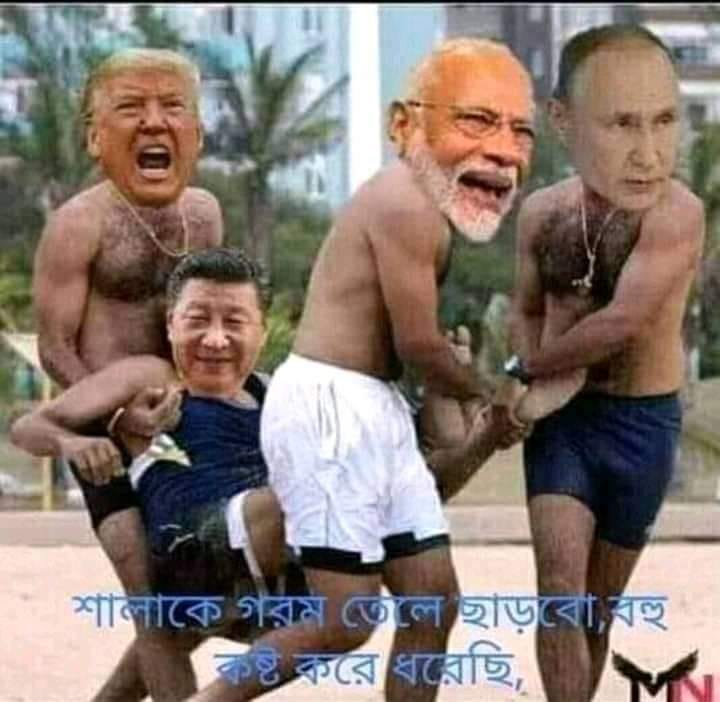
Text: শালাকে গরম তেলে ছাড়বো বহুত কষ্ট করে ধরেছি
Label: Hate
Hate category: Political
Targeted group: Organization